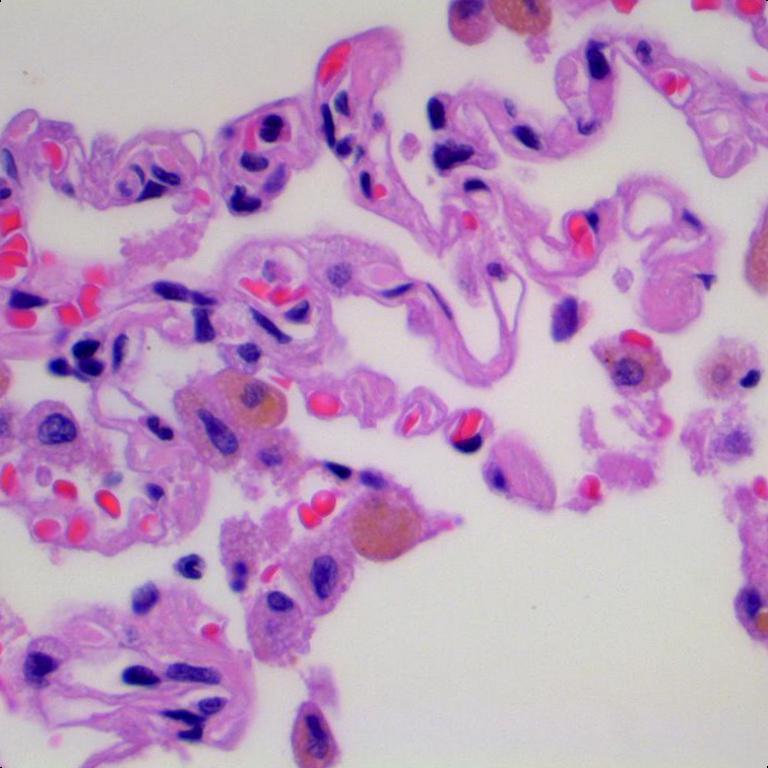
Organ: lung
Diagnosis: benign